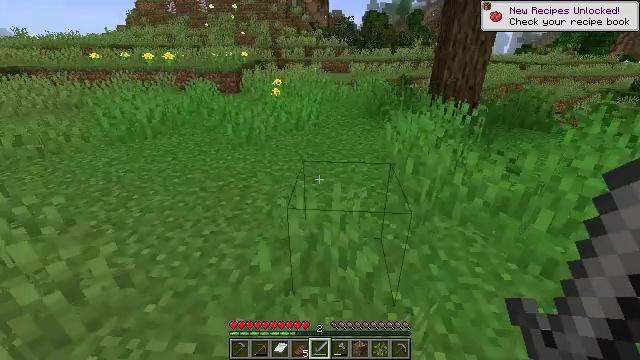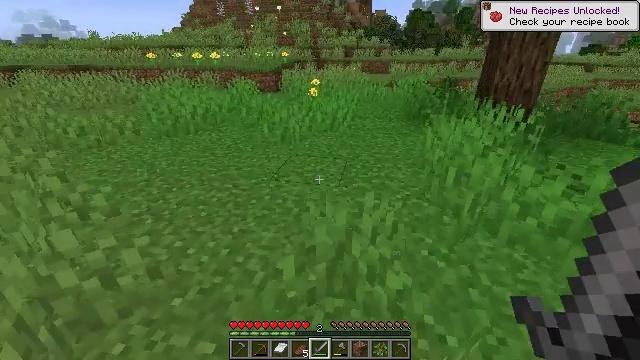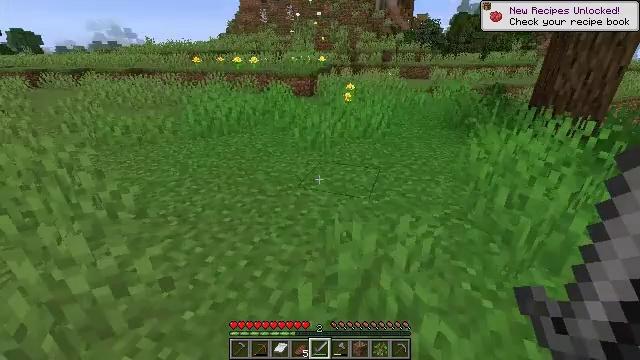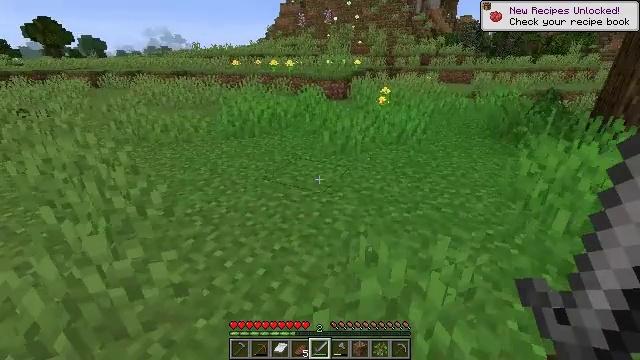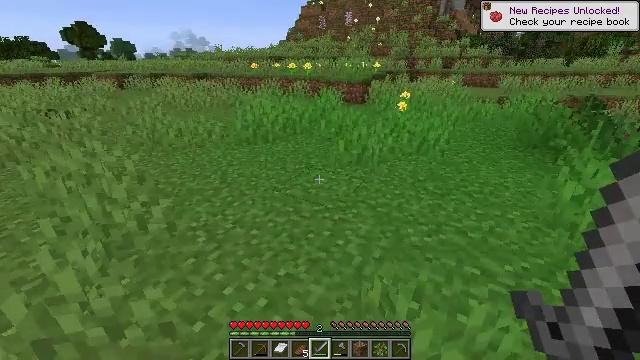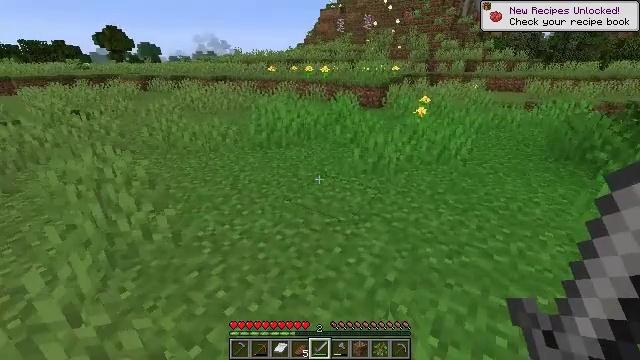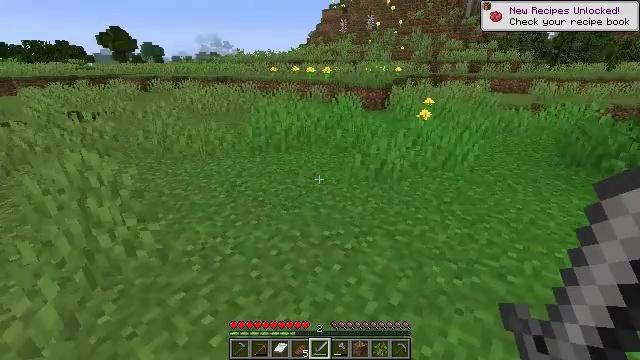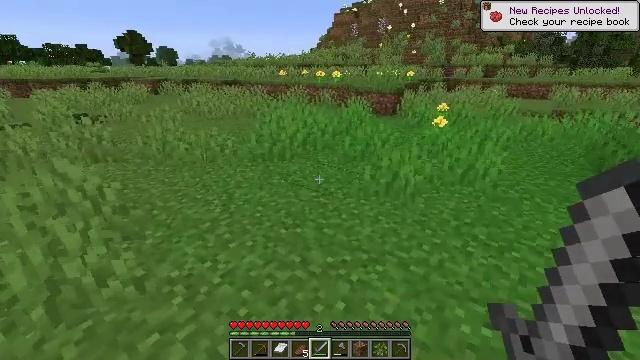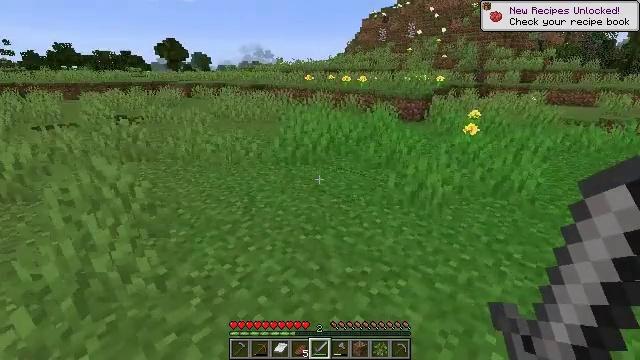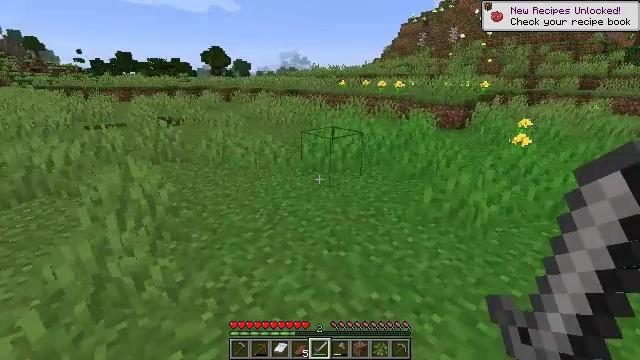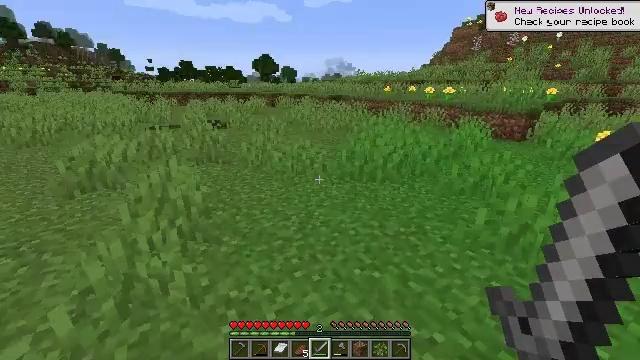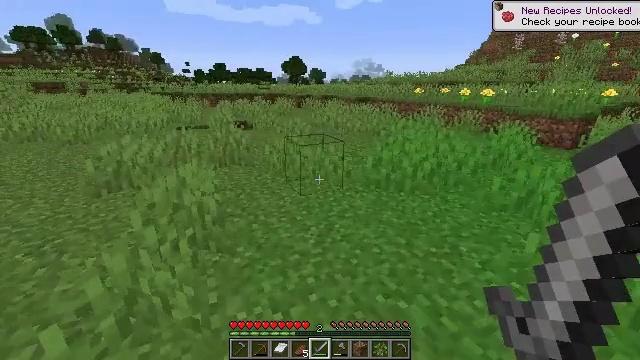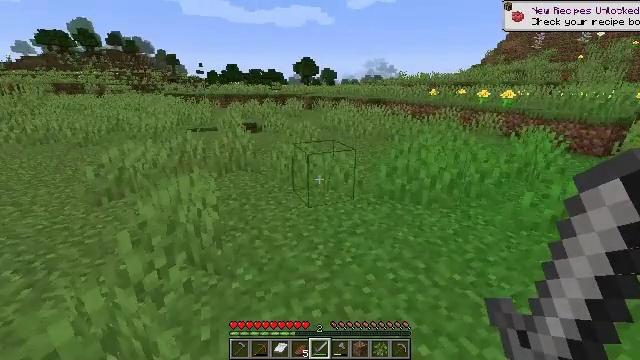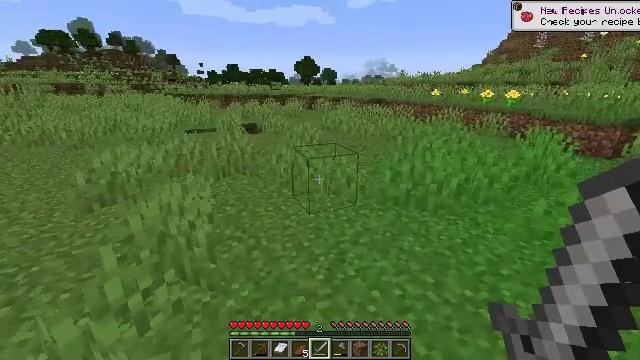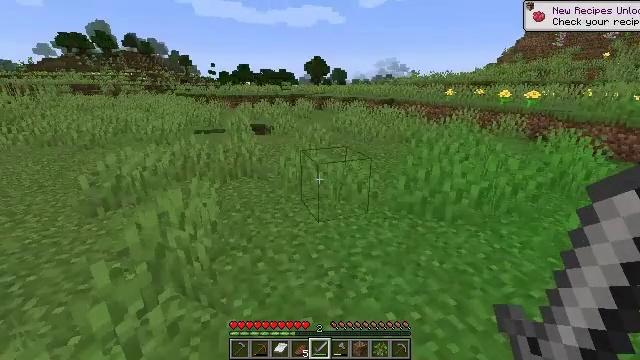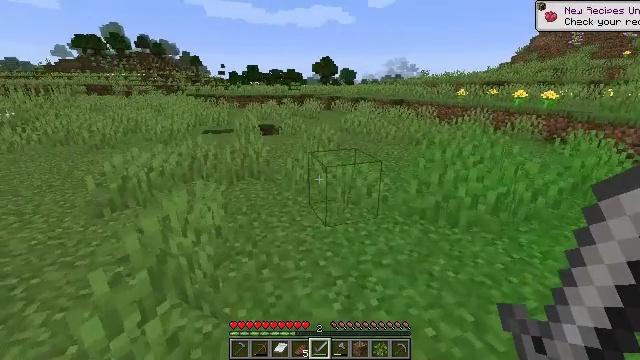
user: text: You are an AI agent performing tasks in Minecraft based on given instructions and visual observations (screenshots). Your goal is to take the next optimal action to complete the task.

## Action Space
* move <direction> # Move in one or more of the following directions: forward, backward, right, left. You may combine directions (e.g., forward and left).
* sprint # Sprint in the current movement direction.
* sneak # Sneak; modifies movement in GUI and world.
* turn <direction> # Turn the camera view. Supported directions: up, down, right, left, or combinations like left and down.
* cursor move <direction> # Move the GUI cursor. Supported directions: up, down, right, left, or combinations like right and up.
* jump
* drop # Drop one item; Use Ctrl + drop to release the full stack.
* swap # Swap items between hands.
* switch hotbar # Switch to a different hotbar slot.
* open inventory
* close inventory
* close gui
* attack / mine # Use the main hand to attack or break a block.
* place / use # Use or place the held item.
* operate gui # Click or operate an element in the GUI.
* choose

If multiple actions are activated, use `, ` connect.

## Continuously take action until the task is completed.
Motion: motion action
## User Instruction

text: Break the poppy plant.
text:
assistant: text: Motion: move forward, turn left
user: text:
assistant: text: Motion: move forward, turn left
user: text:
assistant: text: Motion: move forward, turn left
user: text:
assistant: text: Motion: move forward, turn left
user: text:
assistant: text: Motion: move forward, turn left
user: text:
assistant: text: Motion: move forward
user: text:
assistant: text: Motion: move forward, turn left
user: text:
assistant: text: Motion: move forward, turn left
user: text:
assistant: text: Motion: move forward, turn left
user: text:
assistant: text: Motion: move forward, turn left and up
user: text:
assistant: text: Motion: move forward, turn left
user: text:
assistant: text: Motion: move forward, turn left
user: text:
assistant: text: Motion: move forward
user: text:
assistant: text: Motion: move forward, turn left
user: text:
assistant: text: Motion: move forward, turn left
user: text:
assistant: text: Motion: move forward, turn left
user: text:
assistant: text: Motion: move forward, turn left
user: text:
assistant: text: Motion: move forward, turn left
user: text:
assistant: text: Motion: move forward, turn left
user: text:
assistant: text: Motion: move forward, turn left
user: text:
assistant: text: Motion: move forward, turn left
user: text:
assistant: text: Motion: move forward, turn left
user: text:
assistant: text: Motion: move forward, turn left
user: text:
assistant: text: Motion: move forward, turn left
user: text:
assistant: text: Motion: move forward, turn left
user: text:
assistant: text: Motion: move forward, turn left and up
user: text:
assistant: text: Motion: move forward, turn up
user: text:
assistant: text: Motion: move forward
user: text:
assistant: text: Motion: move forward
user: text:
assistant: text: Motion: move forward